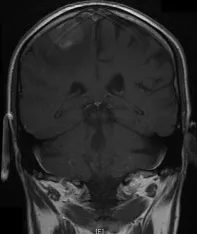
MR images showing solitary intrinsic lesion centred around the pre-central gyrus, confirmed to be metastatic deposit of MPM on histological assessment.
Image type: radiology (mri)